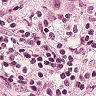
Metastatic tissue present: yes